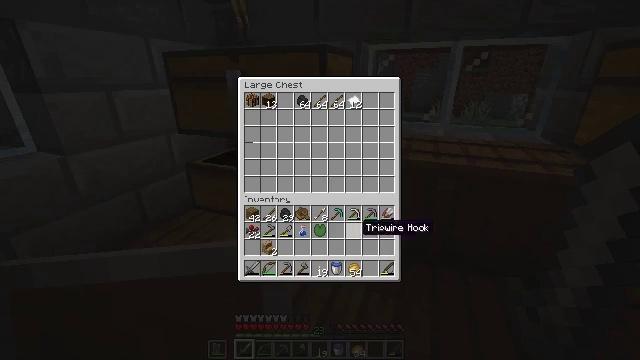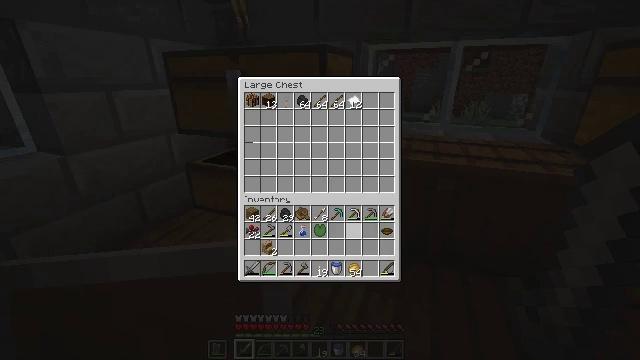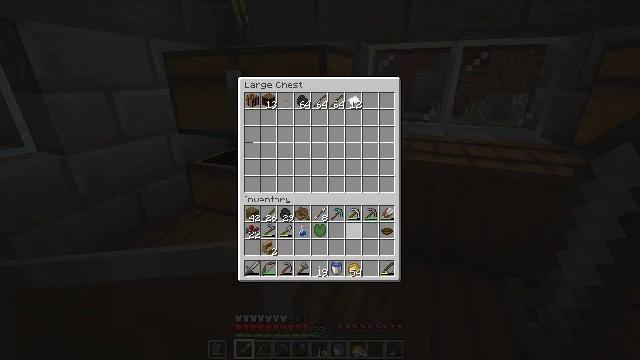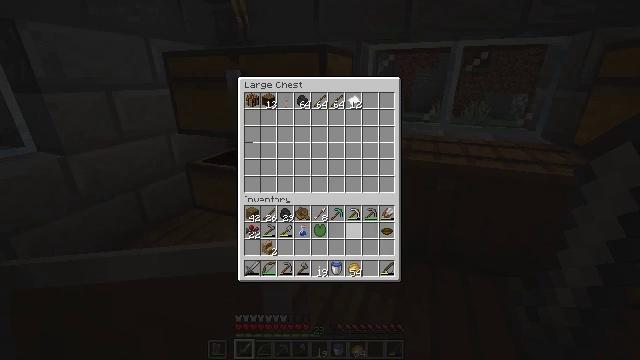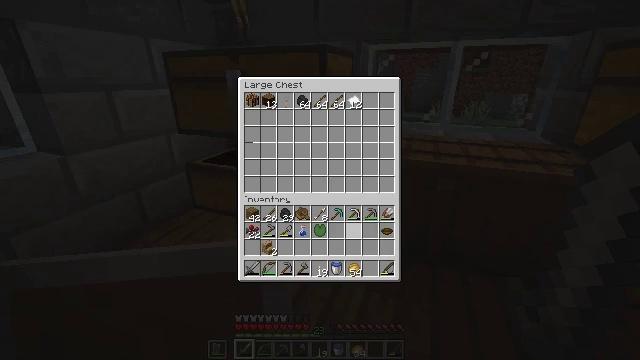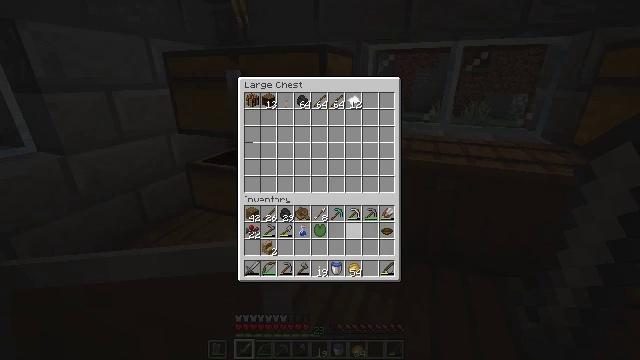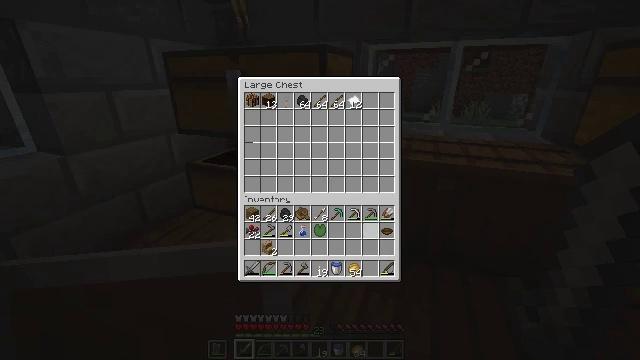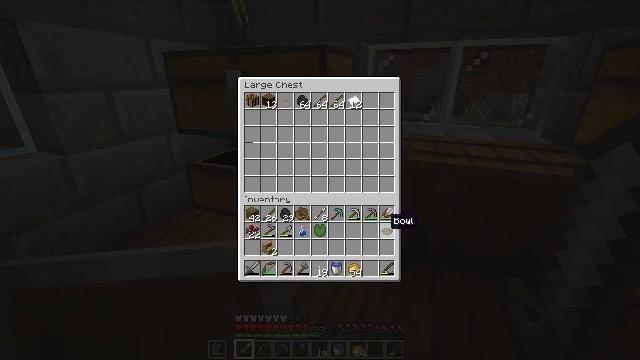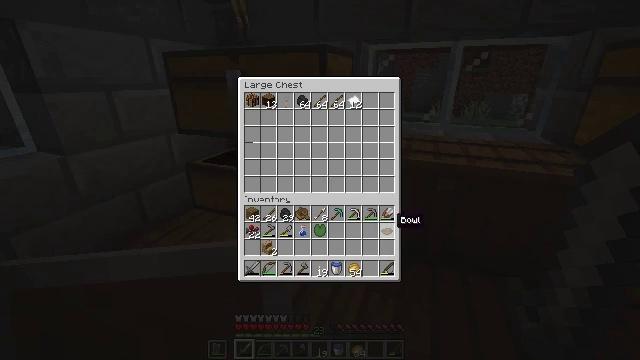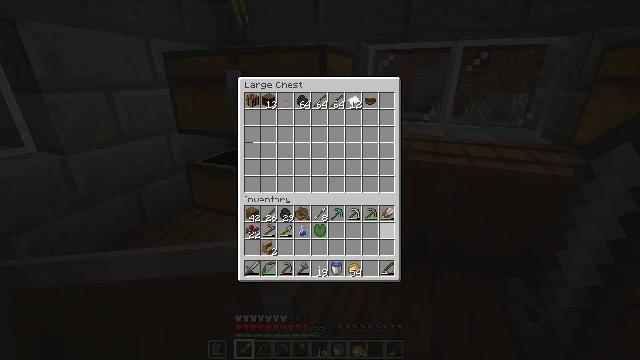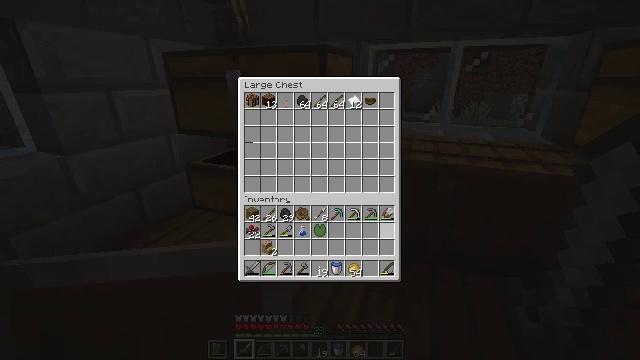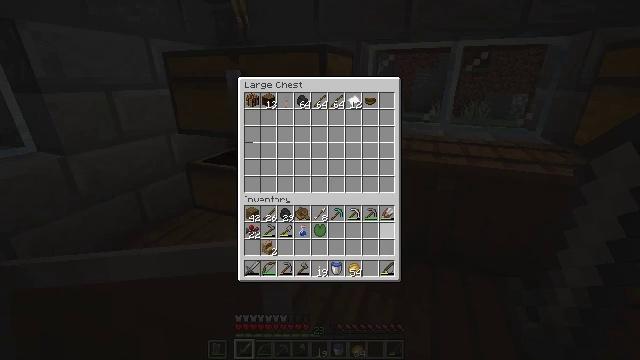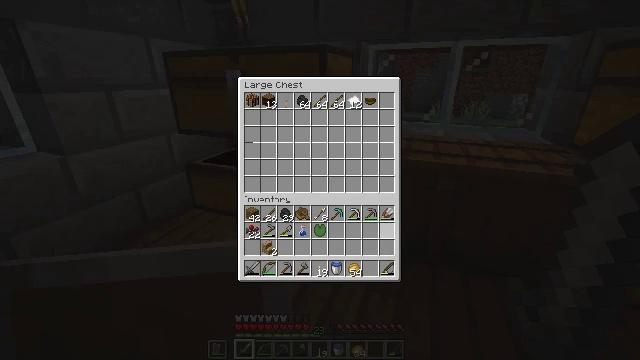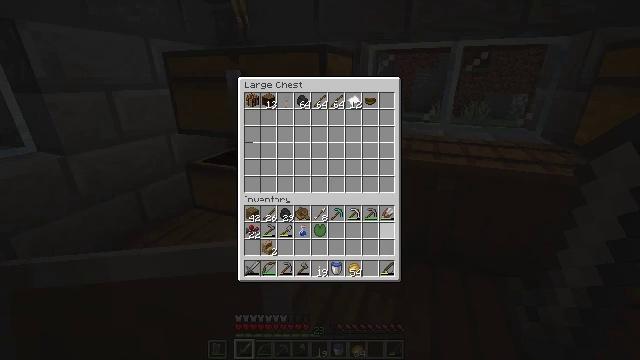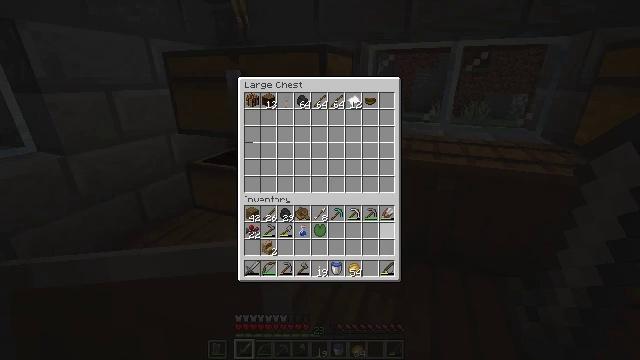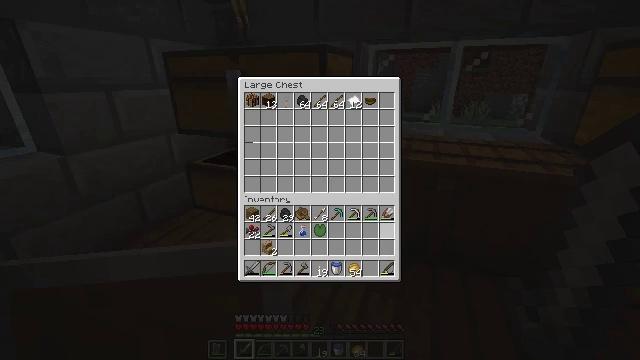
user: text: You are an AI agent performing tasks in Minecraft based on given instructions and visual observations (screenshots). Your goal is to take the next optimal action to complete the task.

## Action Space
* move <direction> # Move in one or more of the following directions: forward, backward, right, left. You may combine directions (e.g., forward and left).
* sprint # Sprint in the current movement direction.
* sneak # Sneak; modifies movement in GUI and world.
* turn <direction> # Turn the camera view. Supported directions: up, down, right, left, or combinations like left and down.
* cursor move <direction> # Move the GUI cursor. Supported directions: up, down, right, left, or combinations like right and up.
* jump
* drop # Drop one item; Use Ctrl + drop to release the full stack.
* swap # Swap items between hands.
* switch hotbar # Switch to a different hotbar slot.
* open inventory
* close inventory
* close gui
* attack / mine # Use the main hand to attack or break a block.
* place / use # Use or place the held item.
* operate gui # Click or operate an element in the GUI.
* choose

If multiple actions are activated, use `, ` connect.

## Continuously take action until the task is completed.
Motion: motion action
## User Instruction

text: Harvest sugar cane from the plant.
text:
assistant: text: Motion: sneak, operate gui
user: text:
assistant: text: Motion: sneak, operate gui
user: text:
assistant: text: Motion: sneak
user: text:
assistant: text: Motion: sneak
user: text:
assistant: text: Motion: sneak
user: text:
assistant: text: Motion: sneak
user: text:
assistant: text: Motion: sneak, cursor move right
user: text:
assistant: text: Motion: sneak, cursor move right
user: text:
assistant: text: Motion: sneak, operate gui
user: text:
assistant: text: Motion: sneak, operate gui
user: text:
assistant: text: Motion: sneak
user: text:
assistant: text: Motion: sneak
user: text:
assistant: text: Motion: sneak
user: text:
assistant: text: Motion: no_op
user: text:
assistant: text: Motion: no_op
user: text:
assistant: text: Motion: no_op
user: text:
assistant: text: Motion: no_op
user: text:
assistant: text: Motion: no_op
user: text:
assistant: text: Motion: no_op
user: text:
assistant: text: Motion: cursor move left
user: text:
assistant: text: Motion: cursor move left
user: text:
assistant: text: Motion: cursor move left
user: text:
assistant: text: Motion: cursor move left
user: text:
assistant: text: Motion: cursor move left
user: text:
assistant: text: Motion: cursor move left
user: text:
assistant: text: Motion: no_op
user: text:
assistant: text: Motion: no_op
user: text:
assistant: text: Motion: no_op
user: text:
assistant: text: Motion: turn right and up, close gui
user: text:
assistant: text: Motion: turn right and up